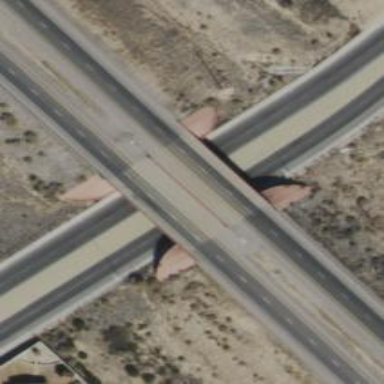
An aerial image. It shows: Bridge over motorway.